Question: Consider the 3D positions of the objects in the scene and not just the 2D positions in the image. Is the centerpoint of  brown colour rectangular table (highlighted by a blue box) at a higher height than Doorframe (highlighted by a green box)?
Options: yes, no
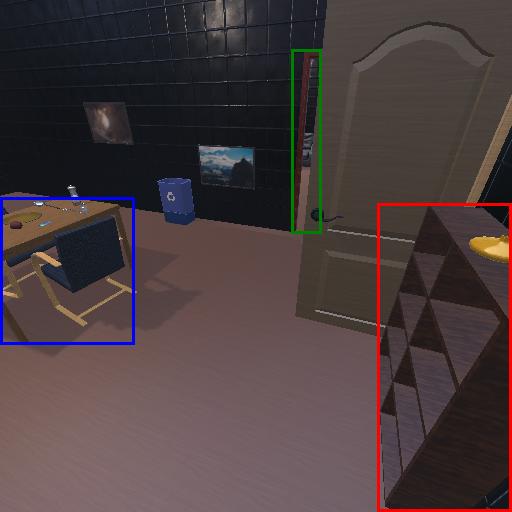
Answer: yes